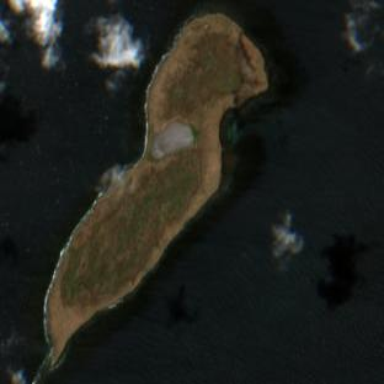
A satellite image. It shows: Island with natural coastline.